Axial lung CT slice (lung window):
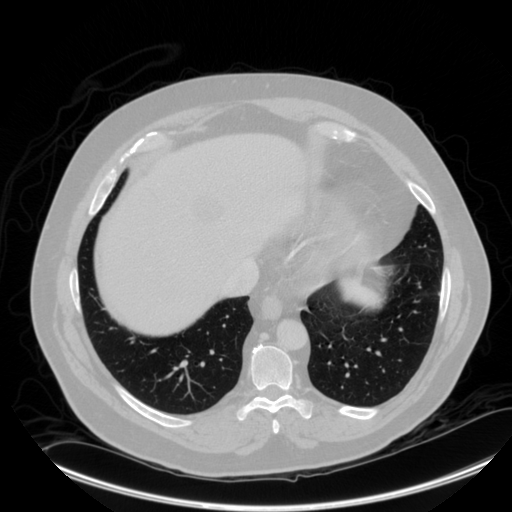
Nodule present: no